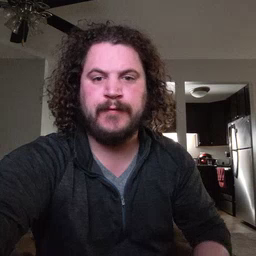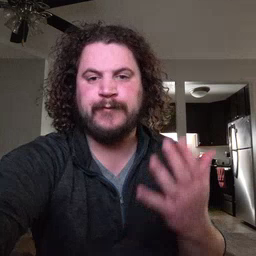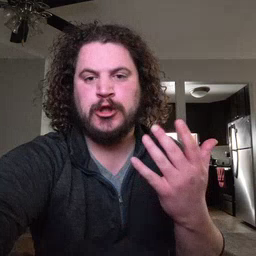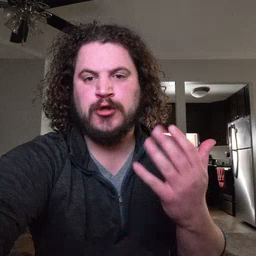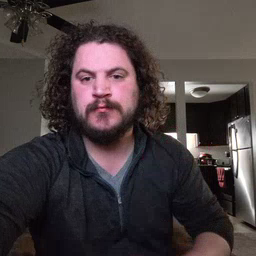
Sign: finger